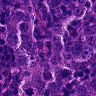
Metastatic tissue present: yes